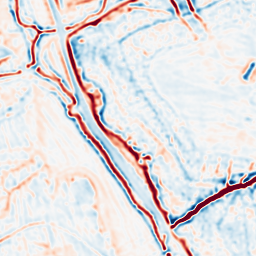
Category: multiscale
Decomposition family: log
Decomposition parameters: sigma: 2
Upsampling method: edge_directed
Upsampling parameters: scale: 4
Upsampling scale: 4